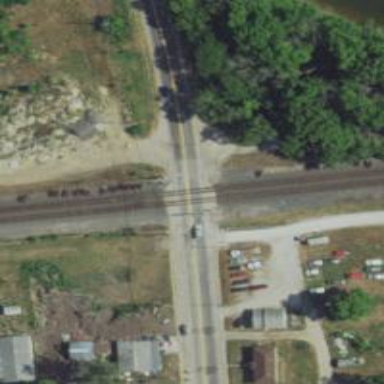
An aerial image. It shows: Railway level crossing.